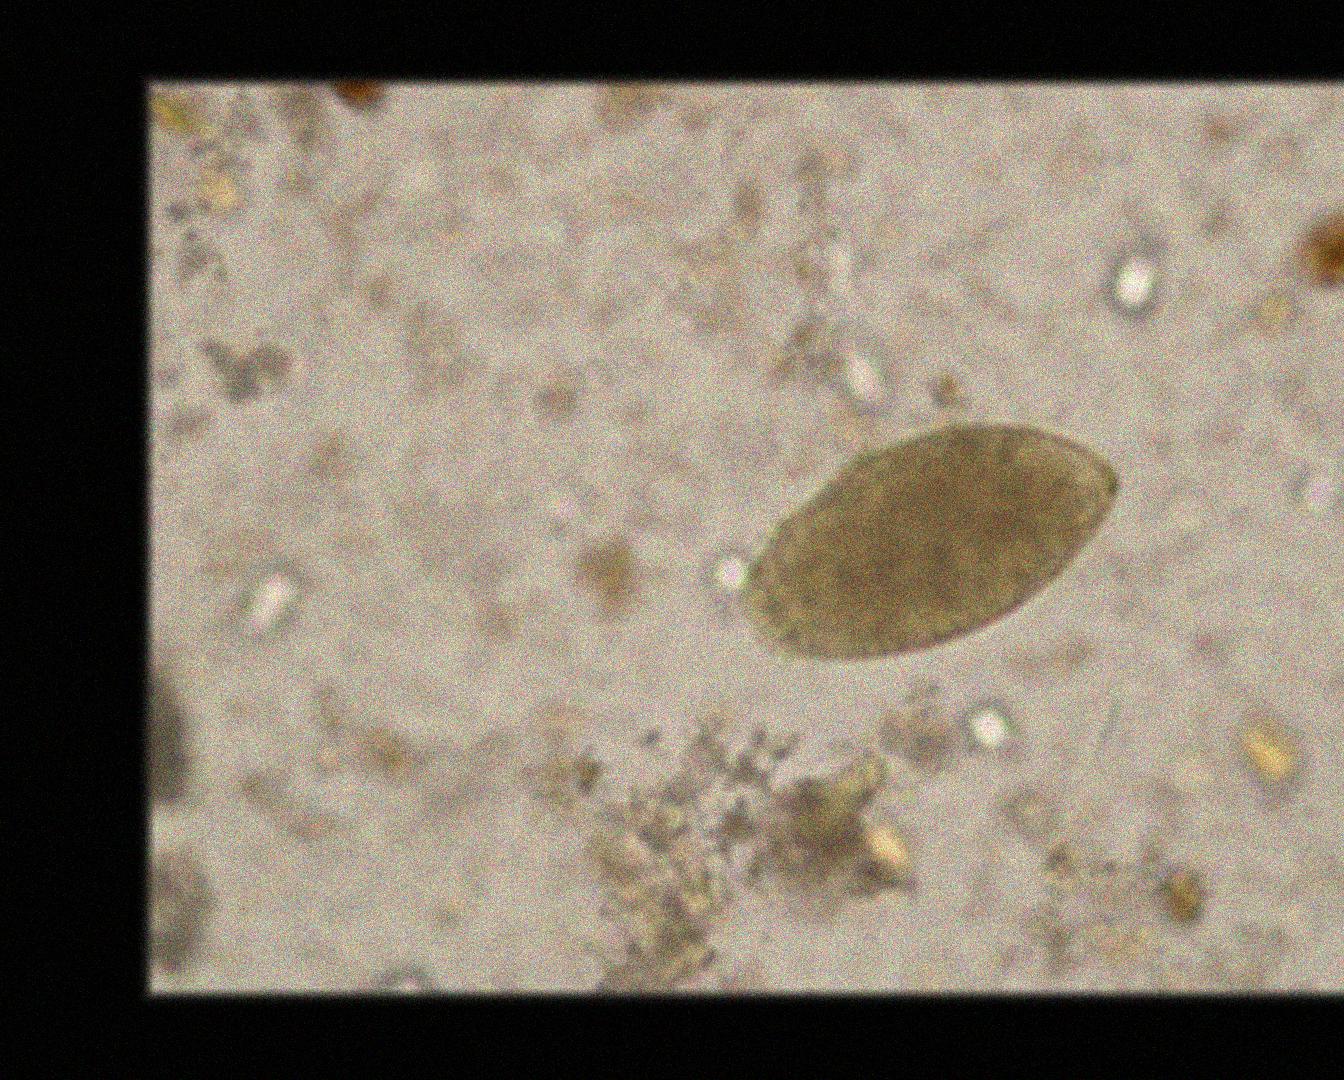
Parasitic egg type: Fasciolopsis buski